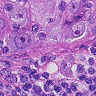
Metastatic tissue present: yes